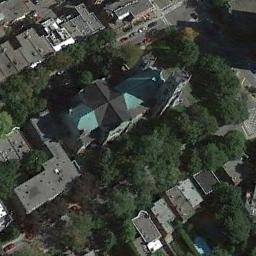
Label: church